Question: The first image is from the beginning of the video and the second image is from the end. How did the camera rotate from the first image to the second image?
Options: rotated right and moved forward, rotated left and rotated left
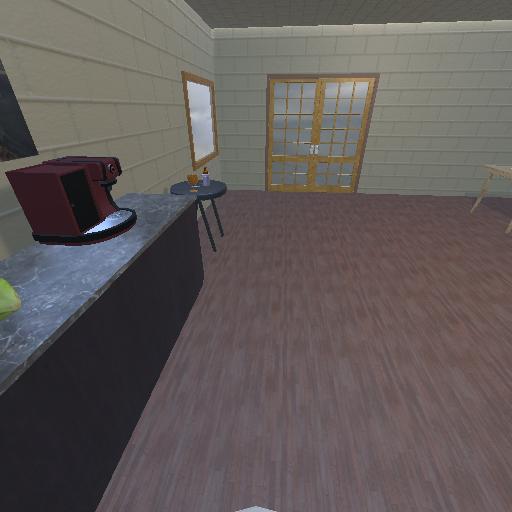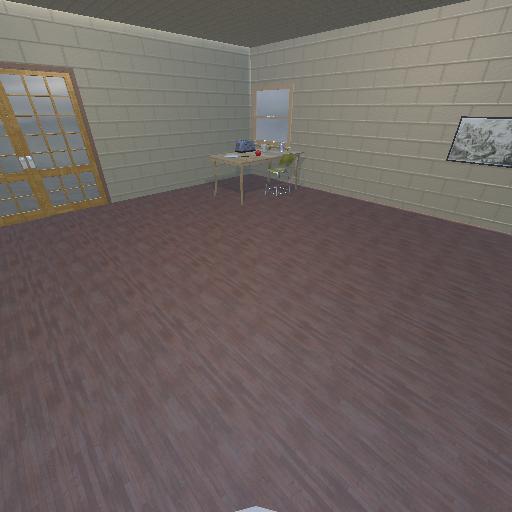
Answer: rotated right and moved forward